Question: I need to handle Ethernet frame directly in C. And I got confused by the order of fields in Ethernet frame header. This is a programming question, so please do not mark it as offtopic.
The following figure is from Page 85 of book "TCP/IP Illustrated Volume 1, 2nd Edition".

As it shows, the "length or type" field precedes the "P/Q Tag" field (if there is any).
However, after hexdumping the frame I received, I realized the frame I received has "length or type" follows "P/Q Tag". See below
'''
0100 5e00 007b Destination MAC (multicast)
000f 5325 fb00 Source MAC
8100 Q-tagged frame. (802.1q standard uses it to denote VLAN).
0065 Prio (3 bits), CFI (1bit), VLAN ID(12 bit)
0800 EtherType (Type field)
4500 IP packet starts from here.
'''
What is the order of these two fields.
How can I check the size of Ethernet frame header correctly. Need to know where the IP packet starts.
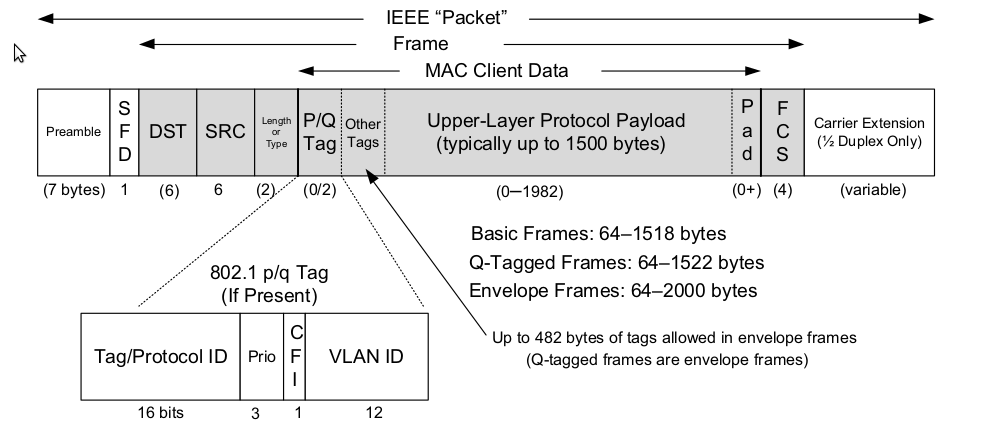
Answer: It is an error in the textbook (only in the 2nd edition, see EJP's comment). Not only my code shows the Q-Tag is before the "Length/Type" field. Also see the following open source code from <URL>.
'''
typedef struct ci_ether_hdr_s {
ci_uint8 ether_dhost[ETH_ALEN];
ci_uint8 ether_shost[ETH_ALEN];
ci_uint16 ether_type;
} ci_ether_hdr;
typedef struct {
ci_uint8 ether_dhost[ETH_ALEN]; /* destination eth addr */
ci_uint8 ether_shost[ETH_ALEN]; /* source ether addr */
ci_uint16 ether_vtype; /* vlan type field 0x8100 */
ci_uint16 ether_vtag; /* vlan tag */
ci_uint16 ether_type; /* packet type ID field */
} ci_ethhdr_vlan_t;
'''